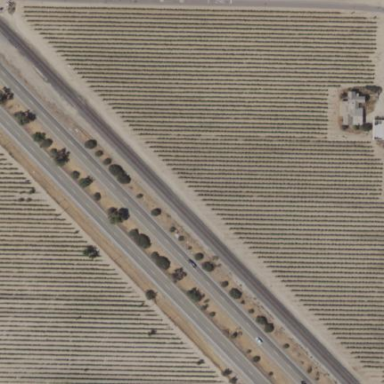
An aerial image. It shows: Vineyard.